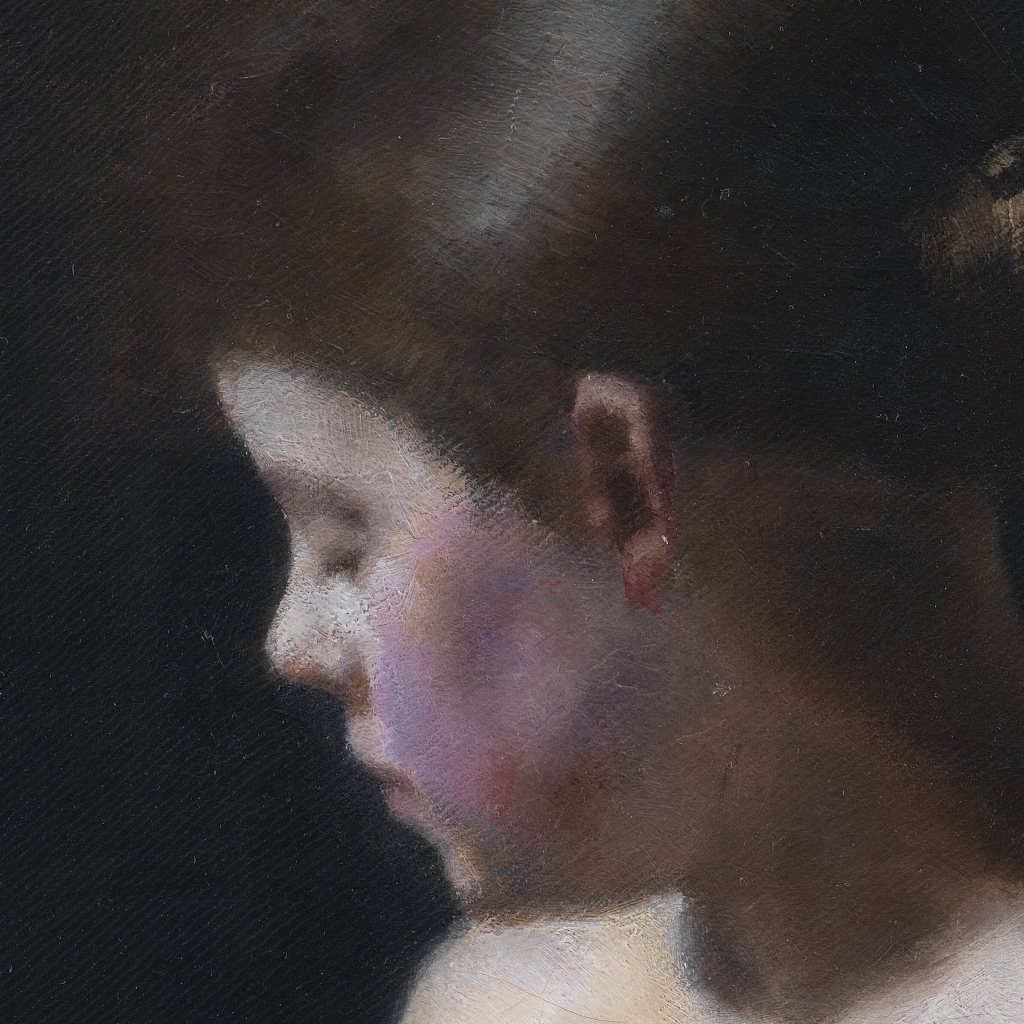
portrait painting, close up, soft diffused light, woman's face and ear in profile with dark hair pinned up, dark atmospheric background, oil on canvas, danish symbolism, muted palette